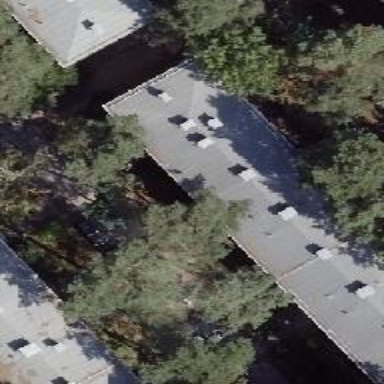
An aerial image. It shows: Building with apartments and flat roof.